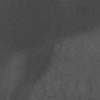
Atmospheric dust classification: not_dusty